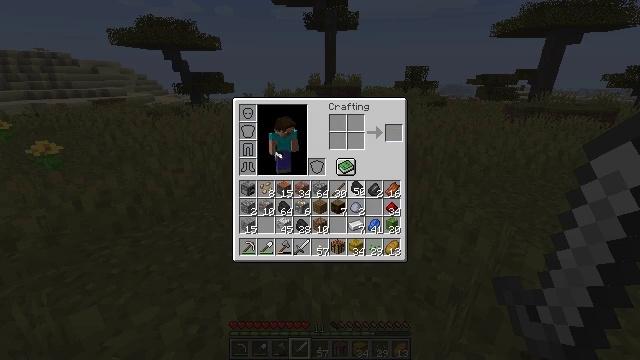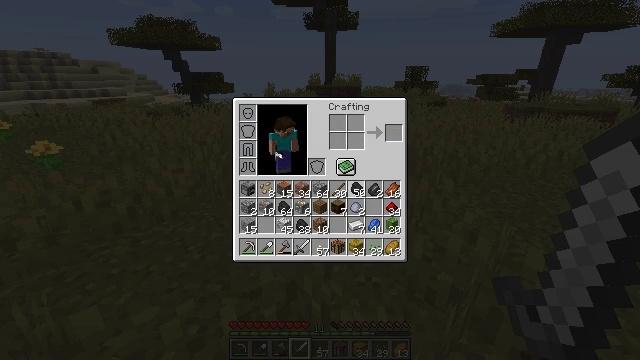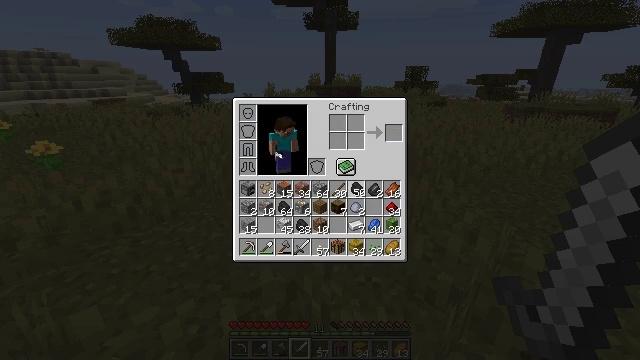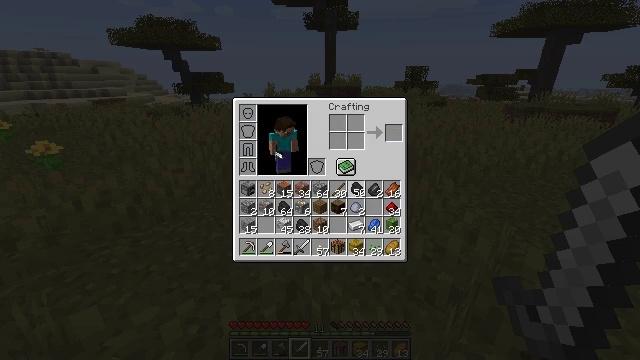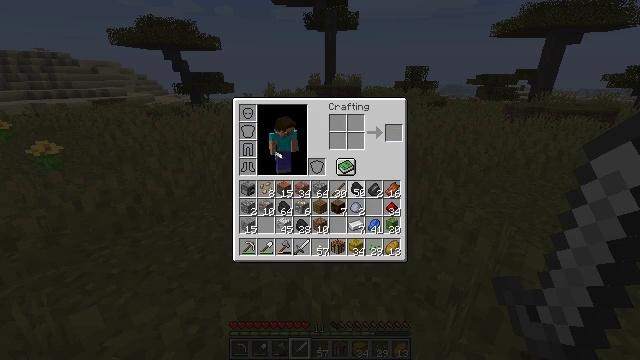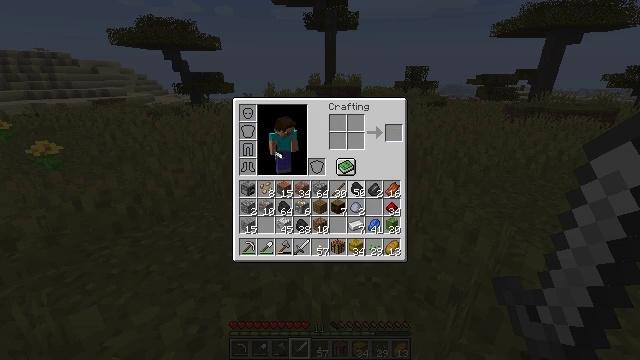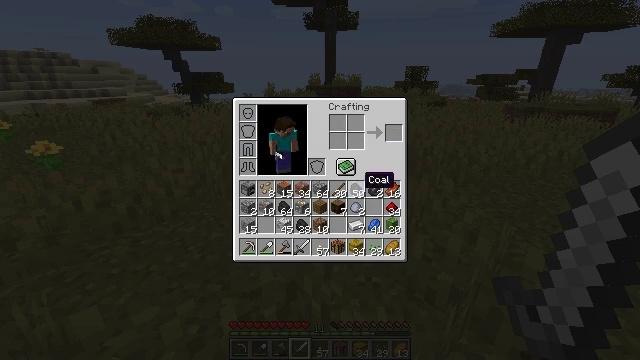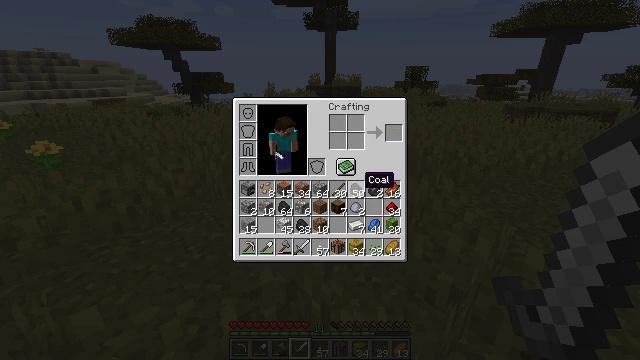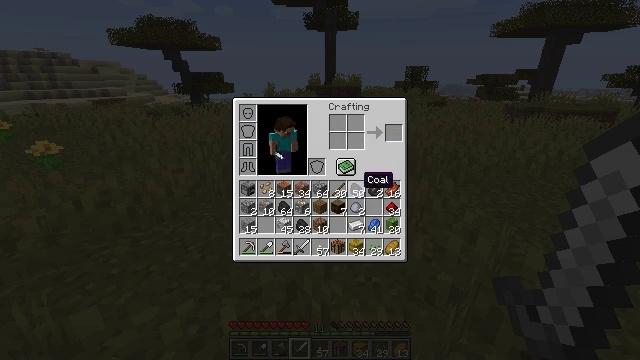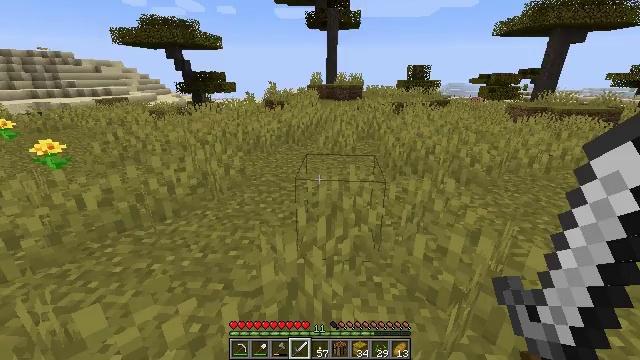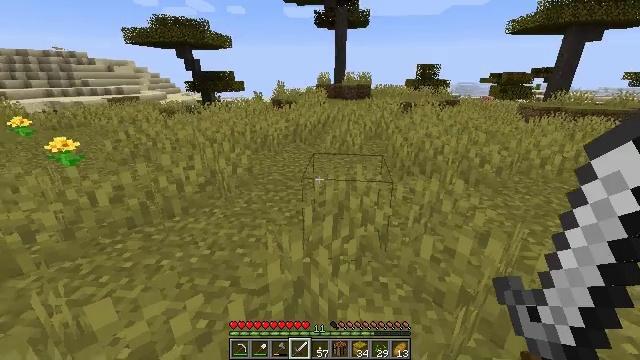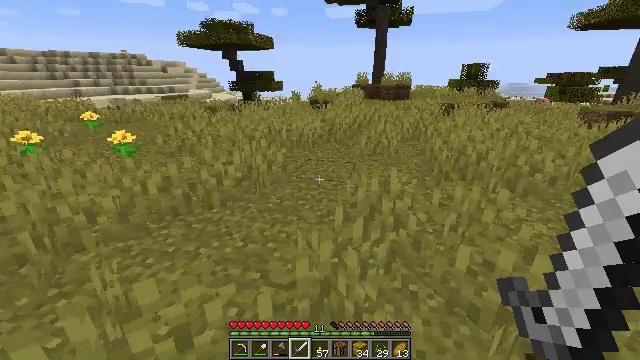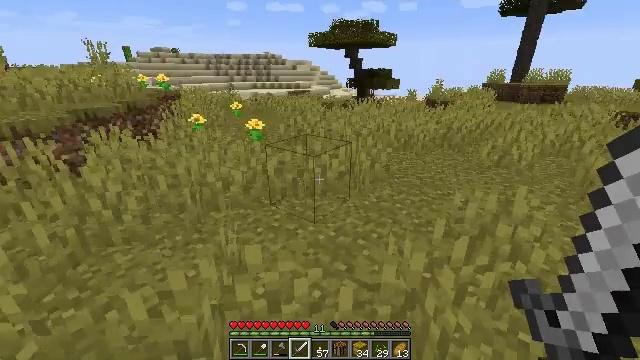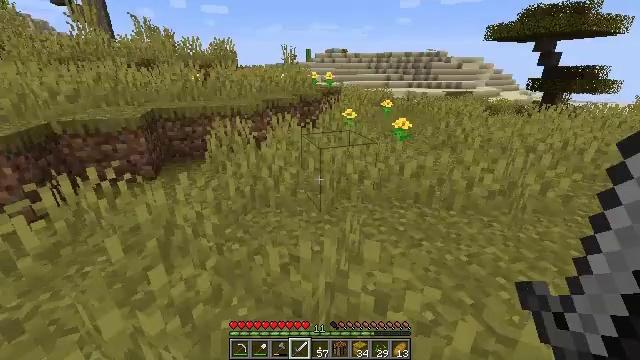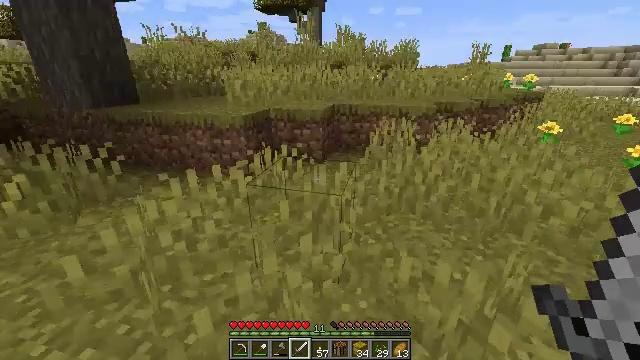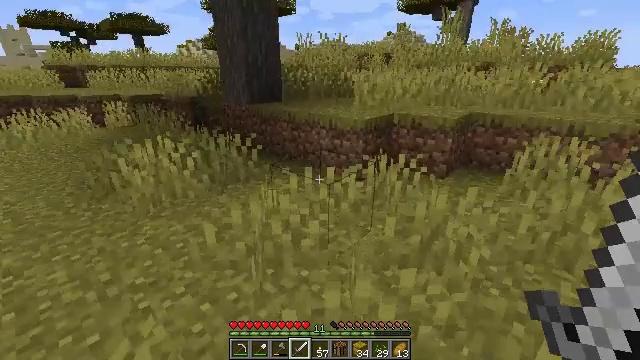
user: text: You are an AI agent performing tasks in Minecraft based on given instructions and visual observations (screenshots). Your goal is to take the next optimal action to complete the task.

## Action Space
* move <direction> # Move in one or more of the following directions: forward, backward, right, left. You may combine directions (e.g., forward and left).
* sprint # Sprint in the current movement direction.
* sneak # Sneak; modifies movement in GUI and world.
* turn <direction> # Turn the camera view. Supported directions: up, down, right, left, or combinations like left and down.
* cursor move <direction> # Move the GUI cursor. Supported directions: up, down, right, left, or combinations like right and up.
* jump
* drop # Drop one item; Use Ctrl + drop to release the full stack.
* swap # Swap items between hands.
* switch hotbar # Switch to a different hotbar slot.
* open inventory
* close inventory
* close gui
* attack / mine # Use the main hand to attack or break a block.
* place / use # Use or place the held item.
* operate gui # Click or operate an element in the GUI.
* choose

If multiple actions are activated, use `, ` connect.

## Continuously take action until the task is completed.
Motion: motion action
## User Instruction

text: Get the lime bed back into inventory.
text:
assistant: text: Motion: no_op
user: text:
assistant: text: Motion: no_op
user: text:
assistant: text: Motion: operate gui
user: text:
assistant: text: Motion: operate gui
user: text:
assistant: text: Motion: operate gui
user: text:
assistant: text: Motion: no_op
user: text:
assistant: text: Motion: no_op
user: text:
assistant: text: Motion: no_op
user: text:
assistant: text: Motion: no_op
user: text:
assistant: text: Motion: turn left, close gui
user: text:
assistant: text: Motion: turn left
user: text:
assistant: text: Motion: turn left
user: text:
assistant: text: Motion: turn left
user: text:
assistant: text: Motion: move forward, turn left
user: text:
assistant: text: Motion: move forward, turn left
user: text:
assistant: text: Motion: move forward, turn left
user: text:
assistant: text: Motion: move forward
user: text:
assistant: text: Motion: move forward, turn left
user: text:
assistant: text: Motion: move forward, turn left and up
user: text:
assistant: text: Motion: move forward, sprint
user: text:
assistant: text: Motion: move forward, sprint
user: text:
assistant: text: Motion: move forward, sprint
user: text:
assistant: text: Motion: move forward, sprint
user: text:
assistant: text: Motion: move forward, sprint
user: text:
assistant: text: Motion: move forward, sprint
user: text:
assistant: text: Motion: move forward, sprint, turn left
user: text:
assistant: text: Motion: move forward, sprint, turn left
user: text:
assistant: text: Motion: move forward, sprint, turn left
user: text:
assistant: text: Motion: move forward, sprint
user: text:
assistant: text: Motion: move forward, sprint